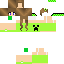
A female human skin with green skin, wearing brown long hair dressed in a green tshirt and brown pants, featuring a closed mouth.